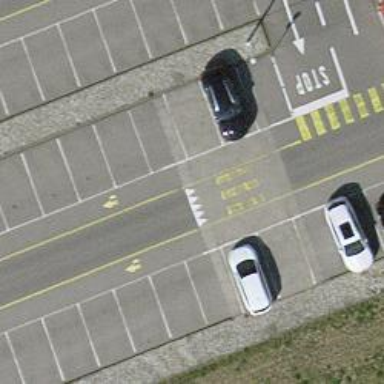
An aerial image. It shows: Uncontrolled zebra crossing on the road.